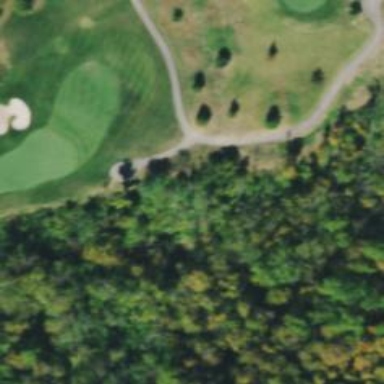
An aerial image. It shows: Golf cartpath that is also road path.